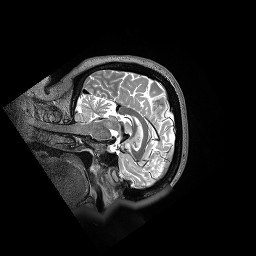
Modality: T2w
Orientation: sagittal
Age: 52
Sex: male